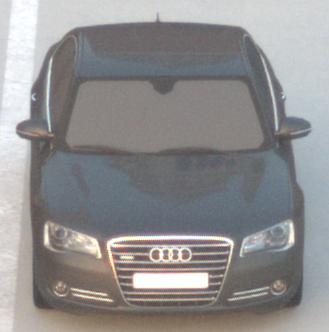
Make: Audi
Model: A8 D4
Model produced from: 2009
Model produced until: 2017
Doors: 4
Color: gray
Road condition: dry road
Daytime: sunrise or sunset
Contrast: medium contrast